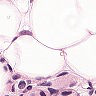
Metastatic tissue present: yes